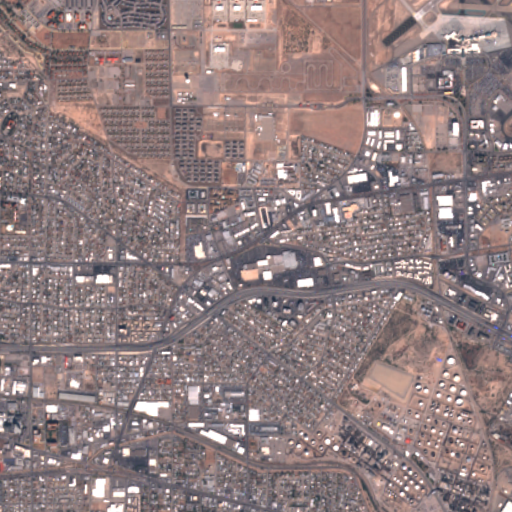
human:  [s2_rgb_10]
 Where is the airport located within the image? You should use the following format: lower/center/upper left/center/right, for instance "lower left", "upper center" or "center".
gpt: The airport is located in the upper right of the image.
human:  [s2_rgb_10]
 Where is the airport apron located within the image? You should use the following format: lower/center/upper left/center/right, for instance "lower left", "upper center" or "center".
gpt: The airport apron is located in the upper right of the image.
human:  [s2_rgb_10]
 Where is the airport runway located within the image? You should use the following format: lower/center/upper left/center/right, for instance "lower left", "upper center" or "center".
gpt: The airport runway is located in the upper right of the image.
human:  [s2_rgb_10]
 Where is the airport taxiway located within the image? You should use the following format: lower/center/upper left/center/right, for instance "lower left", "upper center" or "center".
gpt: The airport taxiway is located in the upper right of the image.
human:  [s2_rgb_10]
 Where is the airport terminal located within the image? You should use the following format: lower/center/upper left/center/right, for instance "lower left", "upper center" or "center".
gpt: The airport terminal is located in the upper right of the image.
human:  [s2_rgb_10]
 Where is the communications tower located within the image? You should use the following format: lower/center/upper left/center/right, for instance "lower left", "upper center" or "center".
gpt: The communications tower is located in the lower left of the image.
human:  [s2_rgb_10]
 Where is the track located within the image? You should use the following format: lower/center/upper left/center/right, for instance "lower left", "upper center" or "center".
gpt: The track is located in the lower left of the image.
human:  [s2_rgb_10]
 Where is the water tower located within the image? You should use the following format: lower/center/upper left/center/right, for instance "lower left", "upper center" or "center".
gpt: The water tower is located in the upper center of the image.
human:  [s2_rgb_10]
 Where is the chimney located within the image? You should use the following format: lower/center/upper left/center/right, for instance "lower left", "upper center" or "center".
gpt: The chimney is located in the lower right of the image.
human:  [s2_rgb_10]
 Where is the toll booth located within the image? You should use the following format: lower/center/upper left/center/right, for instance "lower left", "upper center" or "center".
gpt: The toll booth is located in the upper right of the image.
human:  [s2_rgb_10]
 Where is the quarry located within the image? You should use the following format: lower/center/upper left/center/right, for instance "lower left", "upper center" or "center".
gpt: There is no quarry in the image.